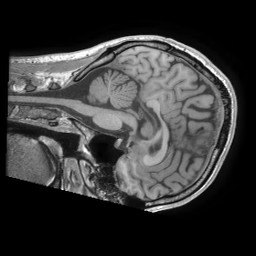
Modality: T1w
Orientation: sagittal
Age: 29
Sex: male
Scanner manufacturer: ge
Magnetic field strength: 3 T
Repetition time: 0.007284 s
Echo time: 0.002816 s